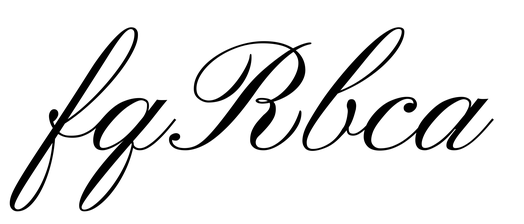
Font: PinyonScript-Regular